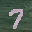
Label: 7